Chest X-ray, AP view. Patient: 23 years old, sex M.
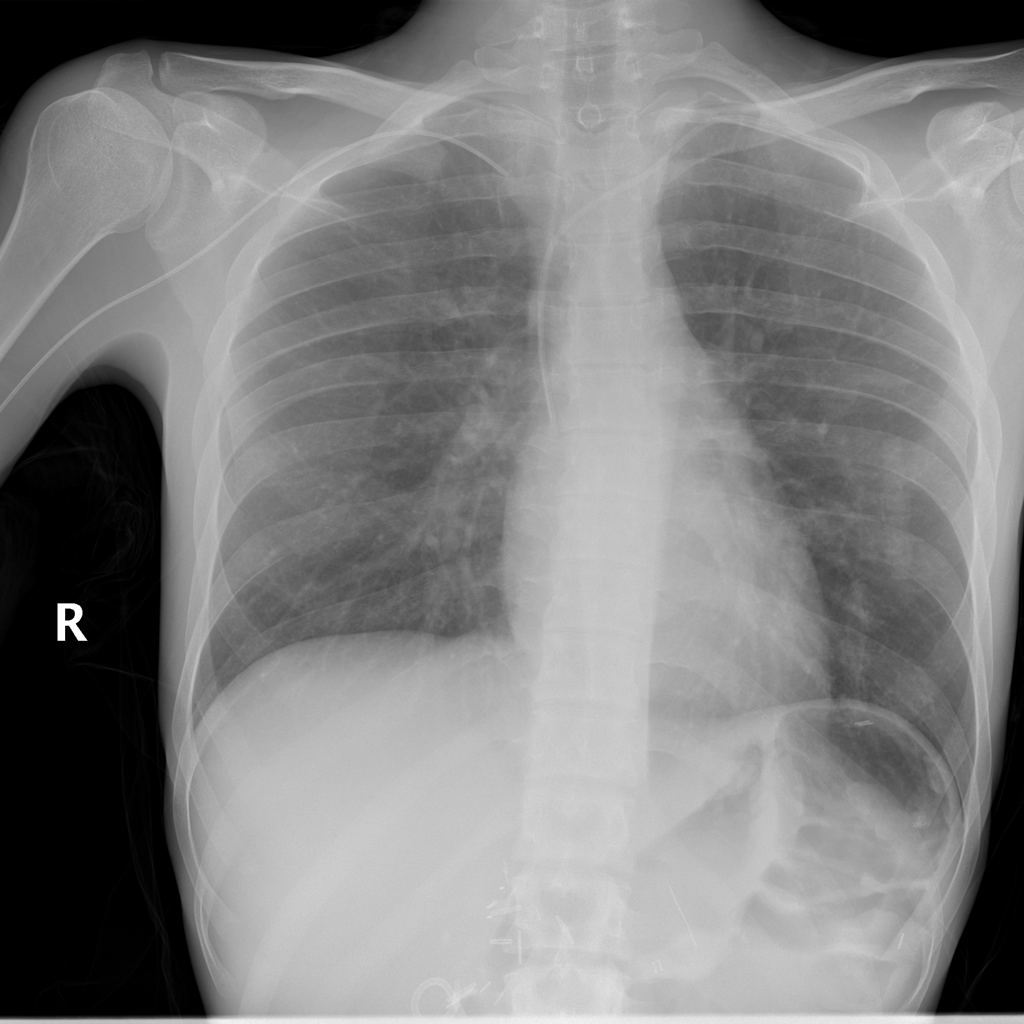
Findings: No Finding